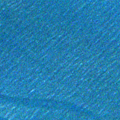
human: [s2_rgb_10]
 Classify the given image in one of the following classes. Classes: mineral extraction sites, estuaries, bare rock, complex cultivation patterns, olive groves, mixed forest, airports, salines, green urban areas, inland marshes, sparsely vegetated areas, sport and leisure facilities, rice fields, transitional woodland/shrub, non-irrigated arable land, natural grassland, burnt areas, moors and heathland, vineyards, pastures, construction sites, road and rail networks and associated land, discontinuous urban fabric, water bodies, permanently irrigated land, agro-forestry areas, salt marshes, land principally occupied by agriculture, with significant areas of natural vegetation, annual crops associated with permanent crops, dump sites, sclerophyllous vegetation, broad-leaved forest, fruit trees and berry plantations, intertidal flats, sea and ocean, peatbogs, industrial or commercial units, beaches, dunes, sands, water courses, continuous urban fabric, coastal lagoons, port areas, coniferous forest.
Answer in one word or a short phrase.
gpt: sea and ocean